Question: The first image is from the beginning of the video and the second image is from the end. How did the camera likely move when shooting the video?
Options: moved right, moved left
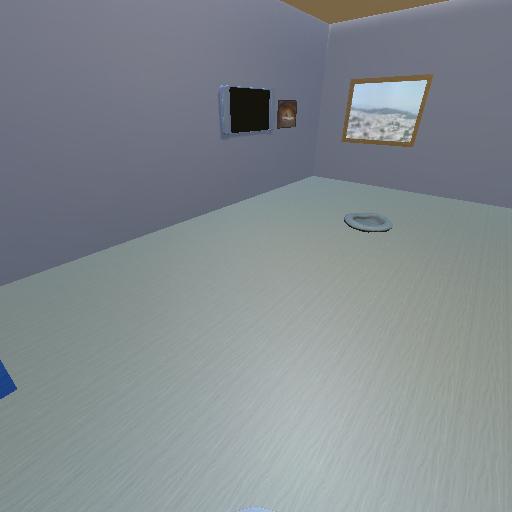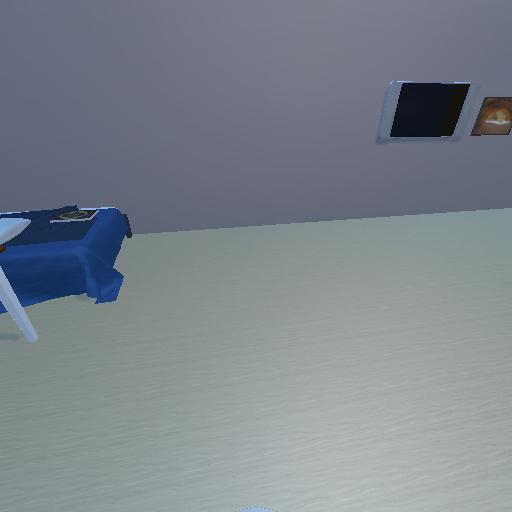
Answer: moved right